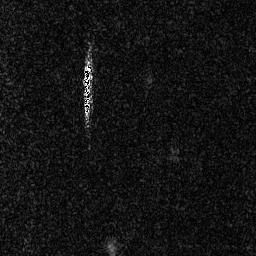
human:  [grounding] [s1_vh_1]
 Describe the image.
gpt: In the satellite image, there is  <ref>1 medium ship </ref> <box>[[30, 22, 36, 44, 0]]</box> located at center.